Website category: sports
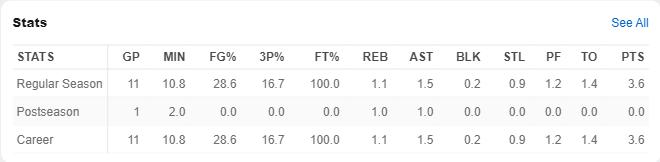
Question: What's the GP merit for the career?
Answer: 11

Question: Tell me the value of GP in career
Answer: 11

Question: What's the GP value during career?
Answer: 11

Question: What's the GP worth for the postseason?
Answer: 1

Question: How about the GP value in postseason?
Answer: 1

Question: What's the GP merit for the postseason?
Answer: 1

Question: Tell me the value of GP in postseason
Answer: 1

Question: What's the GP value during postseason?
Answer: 1

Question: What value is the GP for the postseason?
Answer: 1

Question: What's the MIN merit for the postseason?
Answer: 2.0

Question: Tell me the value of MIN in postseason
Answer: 2.0

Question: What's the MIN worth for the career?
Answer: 10.8

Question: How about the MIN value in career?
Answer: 10.8

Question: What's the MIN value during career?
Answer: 10.8

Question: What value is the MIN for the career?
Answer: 10.8

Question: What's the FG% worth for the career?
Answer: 28.6

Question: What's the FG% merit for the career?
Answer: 28.6

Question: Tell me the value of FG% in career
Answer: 28.6

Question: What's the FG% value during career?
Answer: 28.6

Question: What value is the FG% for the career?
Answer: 28.6

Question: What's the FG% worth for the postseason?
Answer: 0.0

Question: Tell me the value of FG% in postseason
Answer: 0.0

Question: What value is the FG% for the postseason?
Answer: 0.0

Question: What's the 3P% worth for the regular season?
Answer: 16.7

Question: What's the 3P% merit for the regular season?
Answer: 16.7

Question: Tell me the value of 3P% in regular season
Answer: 16.7

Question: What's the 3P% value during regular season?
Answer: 16.7

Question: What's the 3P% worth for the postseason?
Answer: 0.0

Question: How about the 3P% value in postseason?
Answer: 0.0

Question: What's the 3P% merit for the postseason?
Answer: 0.0

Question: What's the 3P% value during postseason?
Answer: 0.0

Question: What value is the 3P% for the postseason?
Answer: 0.0

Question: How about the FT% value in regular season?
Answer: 100.0

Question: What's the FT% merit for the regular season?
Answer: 100.0

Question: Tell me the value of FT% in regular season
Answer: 100.0

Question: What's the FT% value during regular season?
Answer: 100.0

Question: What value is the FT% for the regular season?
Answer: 100.0

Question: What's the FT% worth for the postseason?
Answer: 0.0

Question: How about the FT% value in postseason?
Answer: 0.0

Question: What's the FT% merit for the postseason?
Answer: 0.0

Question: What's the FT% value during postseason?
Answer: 0.0

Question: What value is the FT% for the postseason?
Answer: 0.0

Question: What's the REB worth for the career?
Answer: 1.1

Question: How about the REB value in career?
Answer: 1.1

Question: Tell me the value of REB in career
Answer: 1.1

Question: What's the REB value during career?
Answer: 1.1

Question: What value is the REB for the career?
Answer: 1.1

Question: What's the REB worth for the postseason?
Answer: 1.0

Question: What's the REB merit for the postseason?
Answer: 1.0

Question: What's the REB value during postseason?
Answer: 1.0

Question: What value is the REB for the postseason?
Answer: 1.0

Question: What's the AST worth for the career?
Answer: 1.5

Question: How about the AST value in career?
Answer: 1.5

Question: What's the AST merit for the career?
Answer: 1.5

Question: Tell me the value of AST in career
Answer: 1.5

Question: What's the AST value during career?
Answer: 1.5

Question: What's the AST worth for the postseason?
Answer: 1.0

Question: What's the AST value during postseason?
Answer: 1.0

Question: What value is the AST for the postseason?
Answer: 1.0

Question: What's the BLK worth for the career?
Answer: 0.2

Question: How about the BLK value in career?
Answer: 0.2

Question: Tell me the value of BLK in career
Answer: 0.2

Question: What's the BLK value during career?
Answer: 0.2

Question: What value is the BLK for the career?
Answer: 0.2